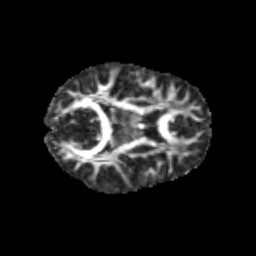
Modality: FA
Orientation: axial
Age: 9
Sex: female
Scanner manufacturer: siemens
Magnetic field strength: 3 T
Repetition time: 3.8 s
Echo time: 0.07 s